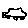
Label: car